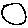
Label: moon